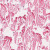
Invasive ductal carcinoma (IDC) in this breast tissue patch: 0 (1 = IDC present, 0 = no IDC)